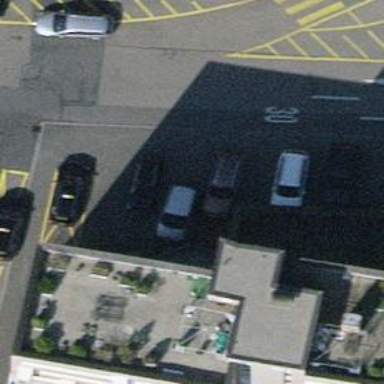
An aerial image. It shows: Fast food establishment.